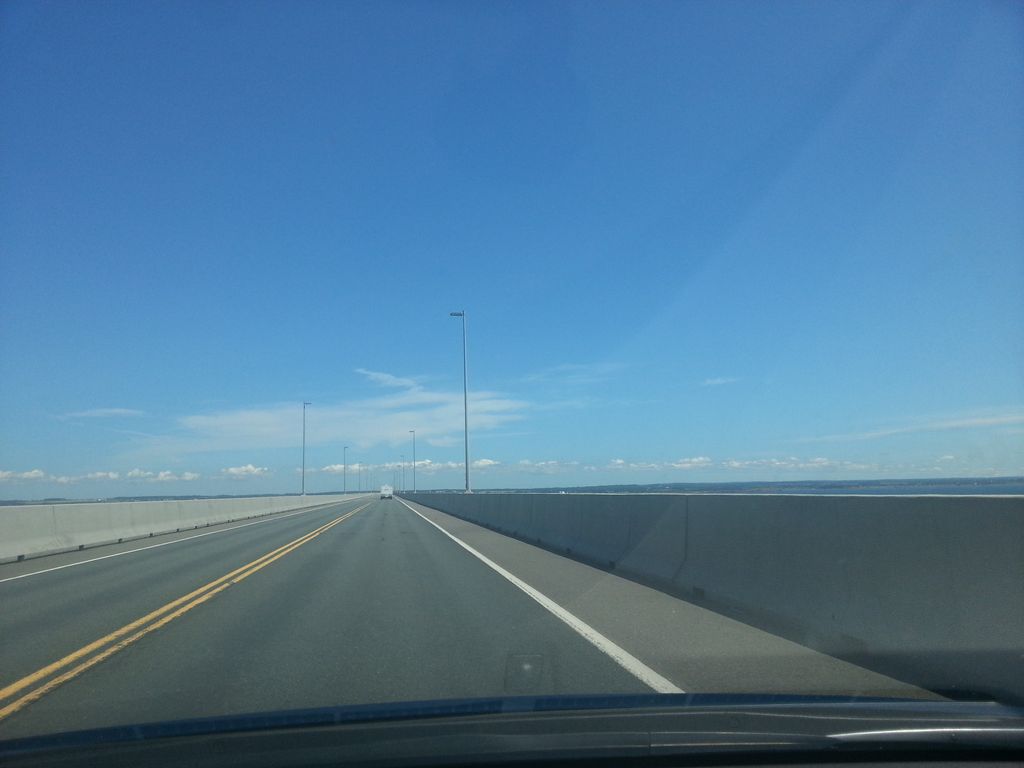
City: charlottetown